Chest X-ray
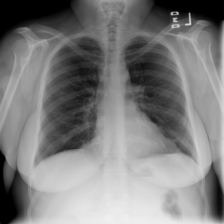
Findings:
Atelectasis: negative
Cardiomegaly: negative
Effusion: negative
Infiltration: negative
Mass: negative
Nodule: negative
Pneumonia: negative
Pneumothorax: negative
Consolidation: negative
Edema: negative
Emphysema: negative
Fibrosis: negative
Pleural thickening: negative
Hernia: negative